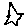
Label: star